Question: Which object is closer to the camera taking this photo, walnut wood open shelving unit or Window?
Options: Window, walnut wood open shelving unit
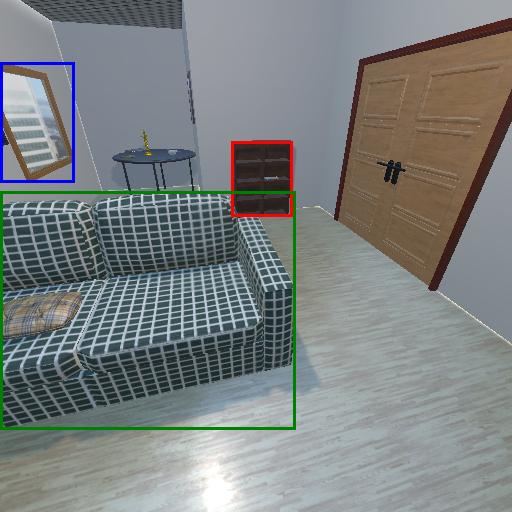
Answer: Window